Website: bh-photo
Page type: customer-info-address
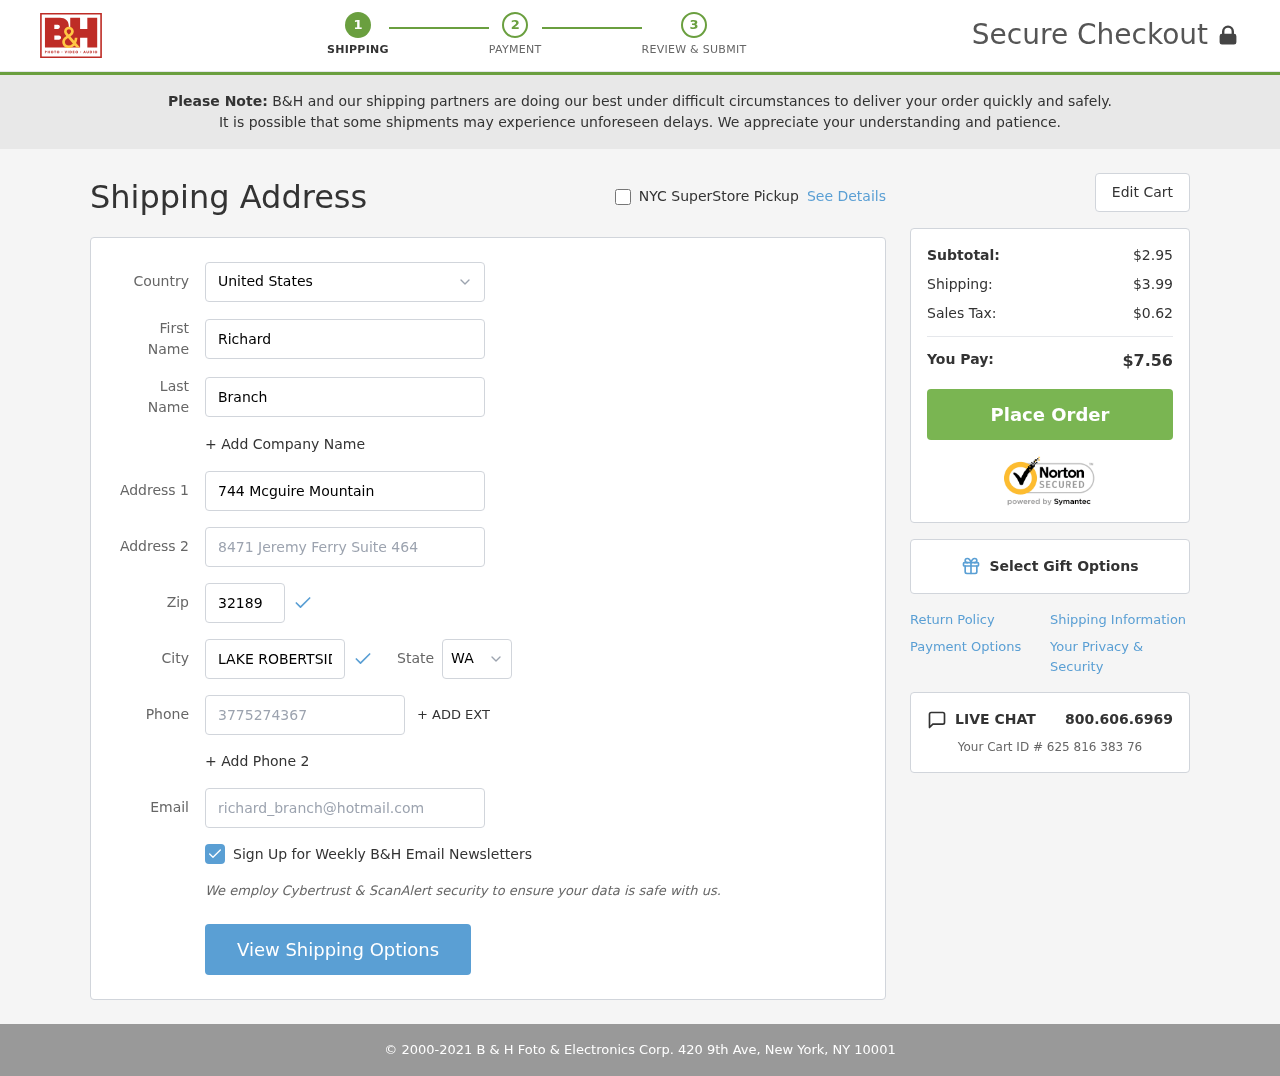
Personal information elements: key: PII_CITY
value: Lake Robertside
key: PII_COUNTRY
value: United States
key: PII_EMAIL
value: richard_branch@hotmail.com
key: PII_FIRSTNAME
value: Richard
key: PII_LASTNAME
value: Branch
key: PII_PHONE
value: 3775274367
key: PII_POSTCODE
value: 32189
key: PII_STATE_ABBR
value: WA
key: PII_STREET
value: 744 Mcguire Mountain
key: PII_STREET2
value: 8471 Jeremy Ferry Suite 464
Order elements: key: ORDER_SUBTOTAL
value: $2.95
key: ORDER_SHIPPING_COST
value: $3.99
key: ORDER_TAX
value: $0.62
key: ORDER_TOTAL
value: $7.56
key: ORDER_ID
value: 625 816 383 76